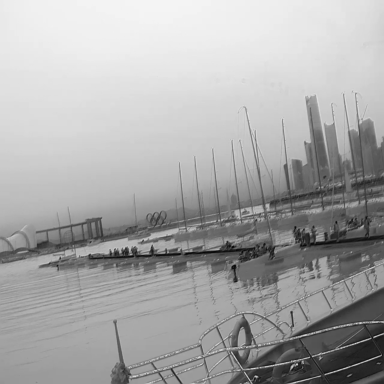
There are 12 sailboats in the infrared image.